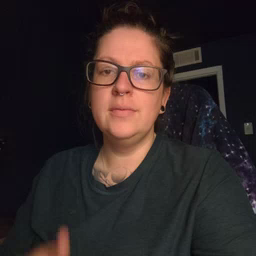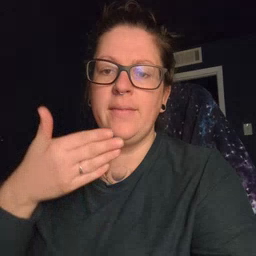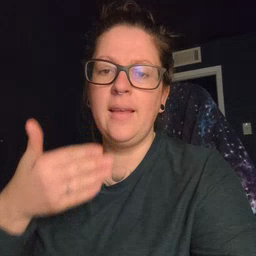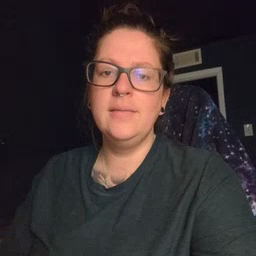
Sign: flag